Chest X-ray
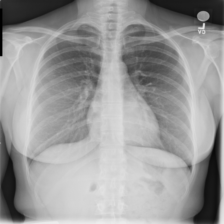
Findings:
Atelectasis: negative
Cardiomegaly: negative
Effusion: negative
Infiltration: negative
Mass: negative
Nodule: negative
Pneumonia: negative
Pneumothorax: negative
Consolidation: negative
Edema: negative
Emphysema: negative
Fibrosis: negative
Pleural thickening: negative
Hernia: negative